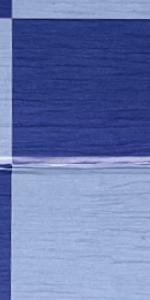
Label: Empty